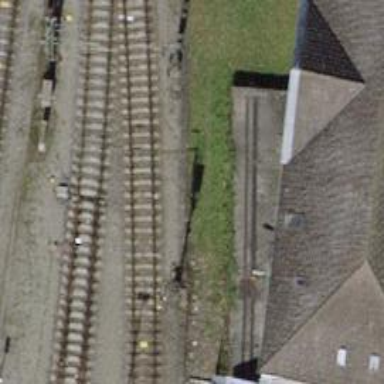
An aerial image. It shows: Railway signal.